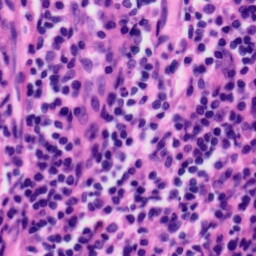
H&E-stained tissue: Tonsil